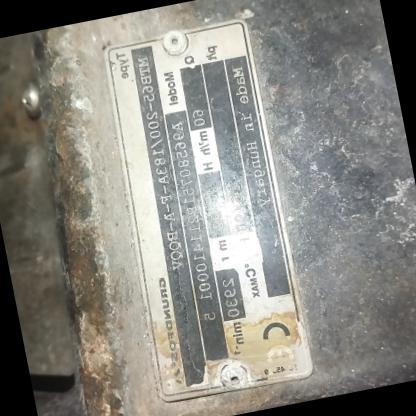
Klasa: tabliczka-znamionowa